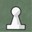
Piece: wP